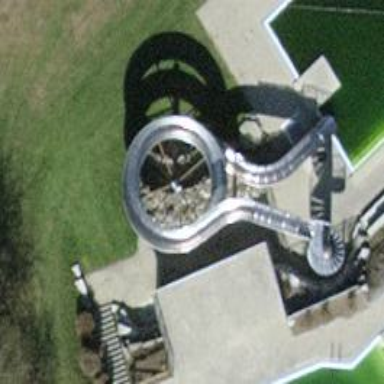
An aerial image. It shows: Water slide attraction.